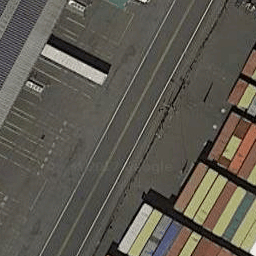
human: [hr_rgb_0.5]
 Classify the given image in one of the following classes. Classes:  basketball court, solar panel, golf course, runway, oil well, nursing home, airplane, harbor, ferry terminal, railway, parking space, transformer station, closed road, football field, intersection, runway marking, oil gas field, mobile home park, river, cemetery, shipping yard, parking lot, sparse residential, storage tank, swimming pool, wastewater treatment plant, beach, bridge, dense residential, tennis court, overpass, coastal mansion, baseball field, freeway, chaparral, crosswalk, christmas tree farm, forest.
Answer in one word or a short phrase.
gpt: shipping yard